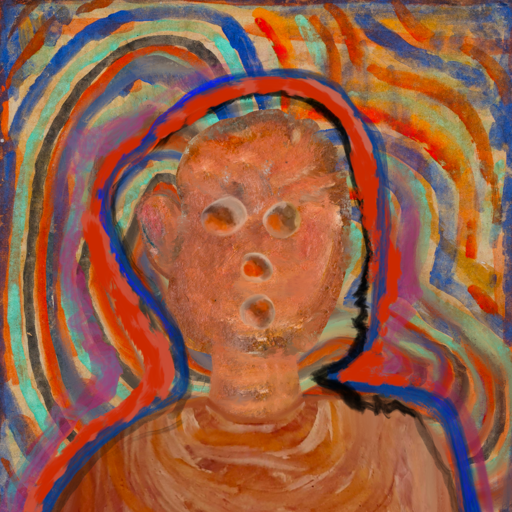
Background: Sisters, Head And Neck Front: Boggyland, Face Front: Rupkatha, Bust: Pious_Lady, Hair Front: Experience, Head Accessory: Blank, Second Necklace: Blank, Necklace: Blank, Baby: Blank